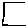
Label: square